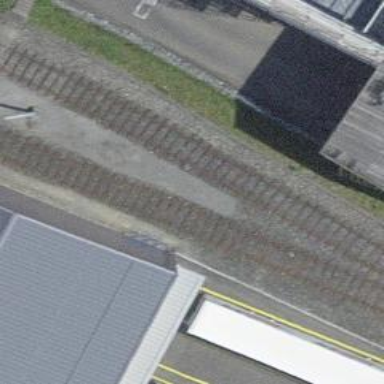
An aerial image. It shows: Single railway spur track.